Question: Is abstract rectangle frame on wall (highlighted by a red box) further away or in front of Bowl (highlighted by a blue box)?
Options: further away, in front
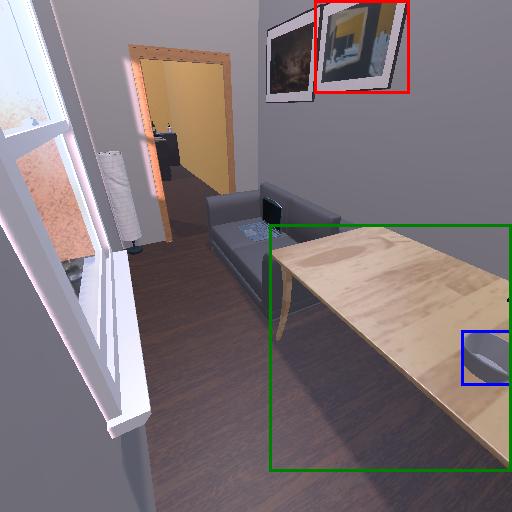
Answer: further away